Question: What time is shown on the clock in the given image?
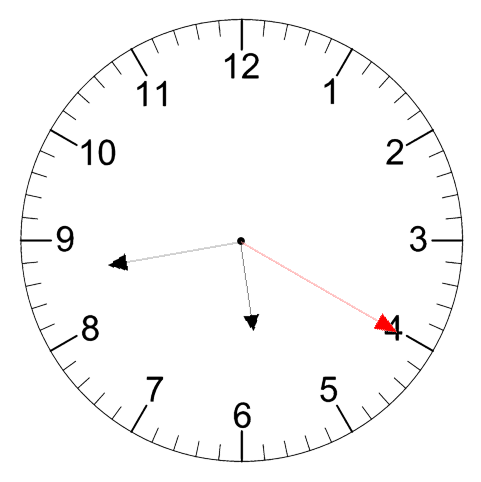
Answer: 05:43:20